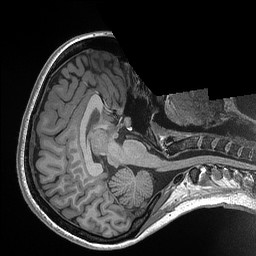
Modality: T1w
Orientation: axial
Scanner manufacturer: siemens
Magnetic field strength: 3 T
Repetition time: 2.3 s
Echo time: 0.00298 s